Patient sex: M
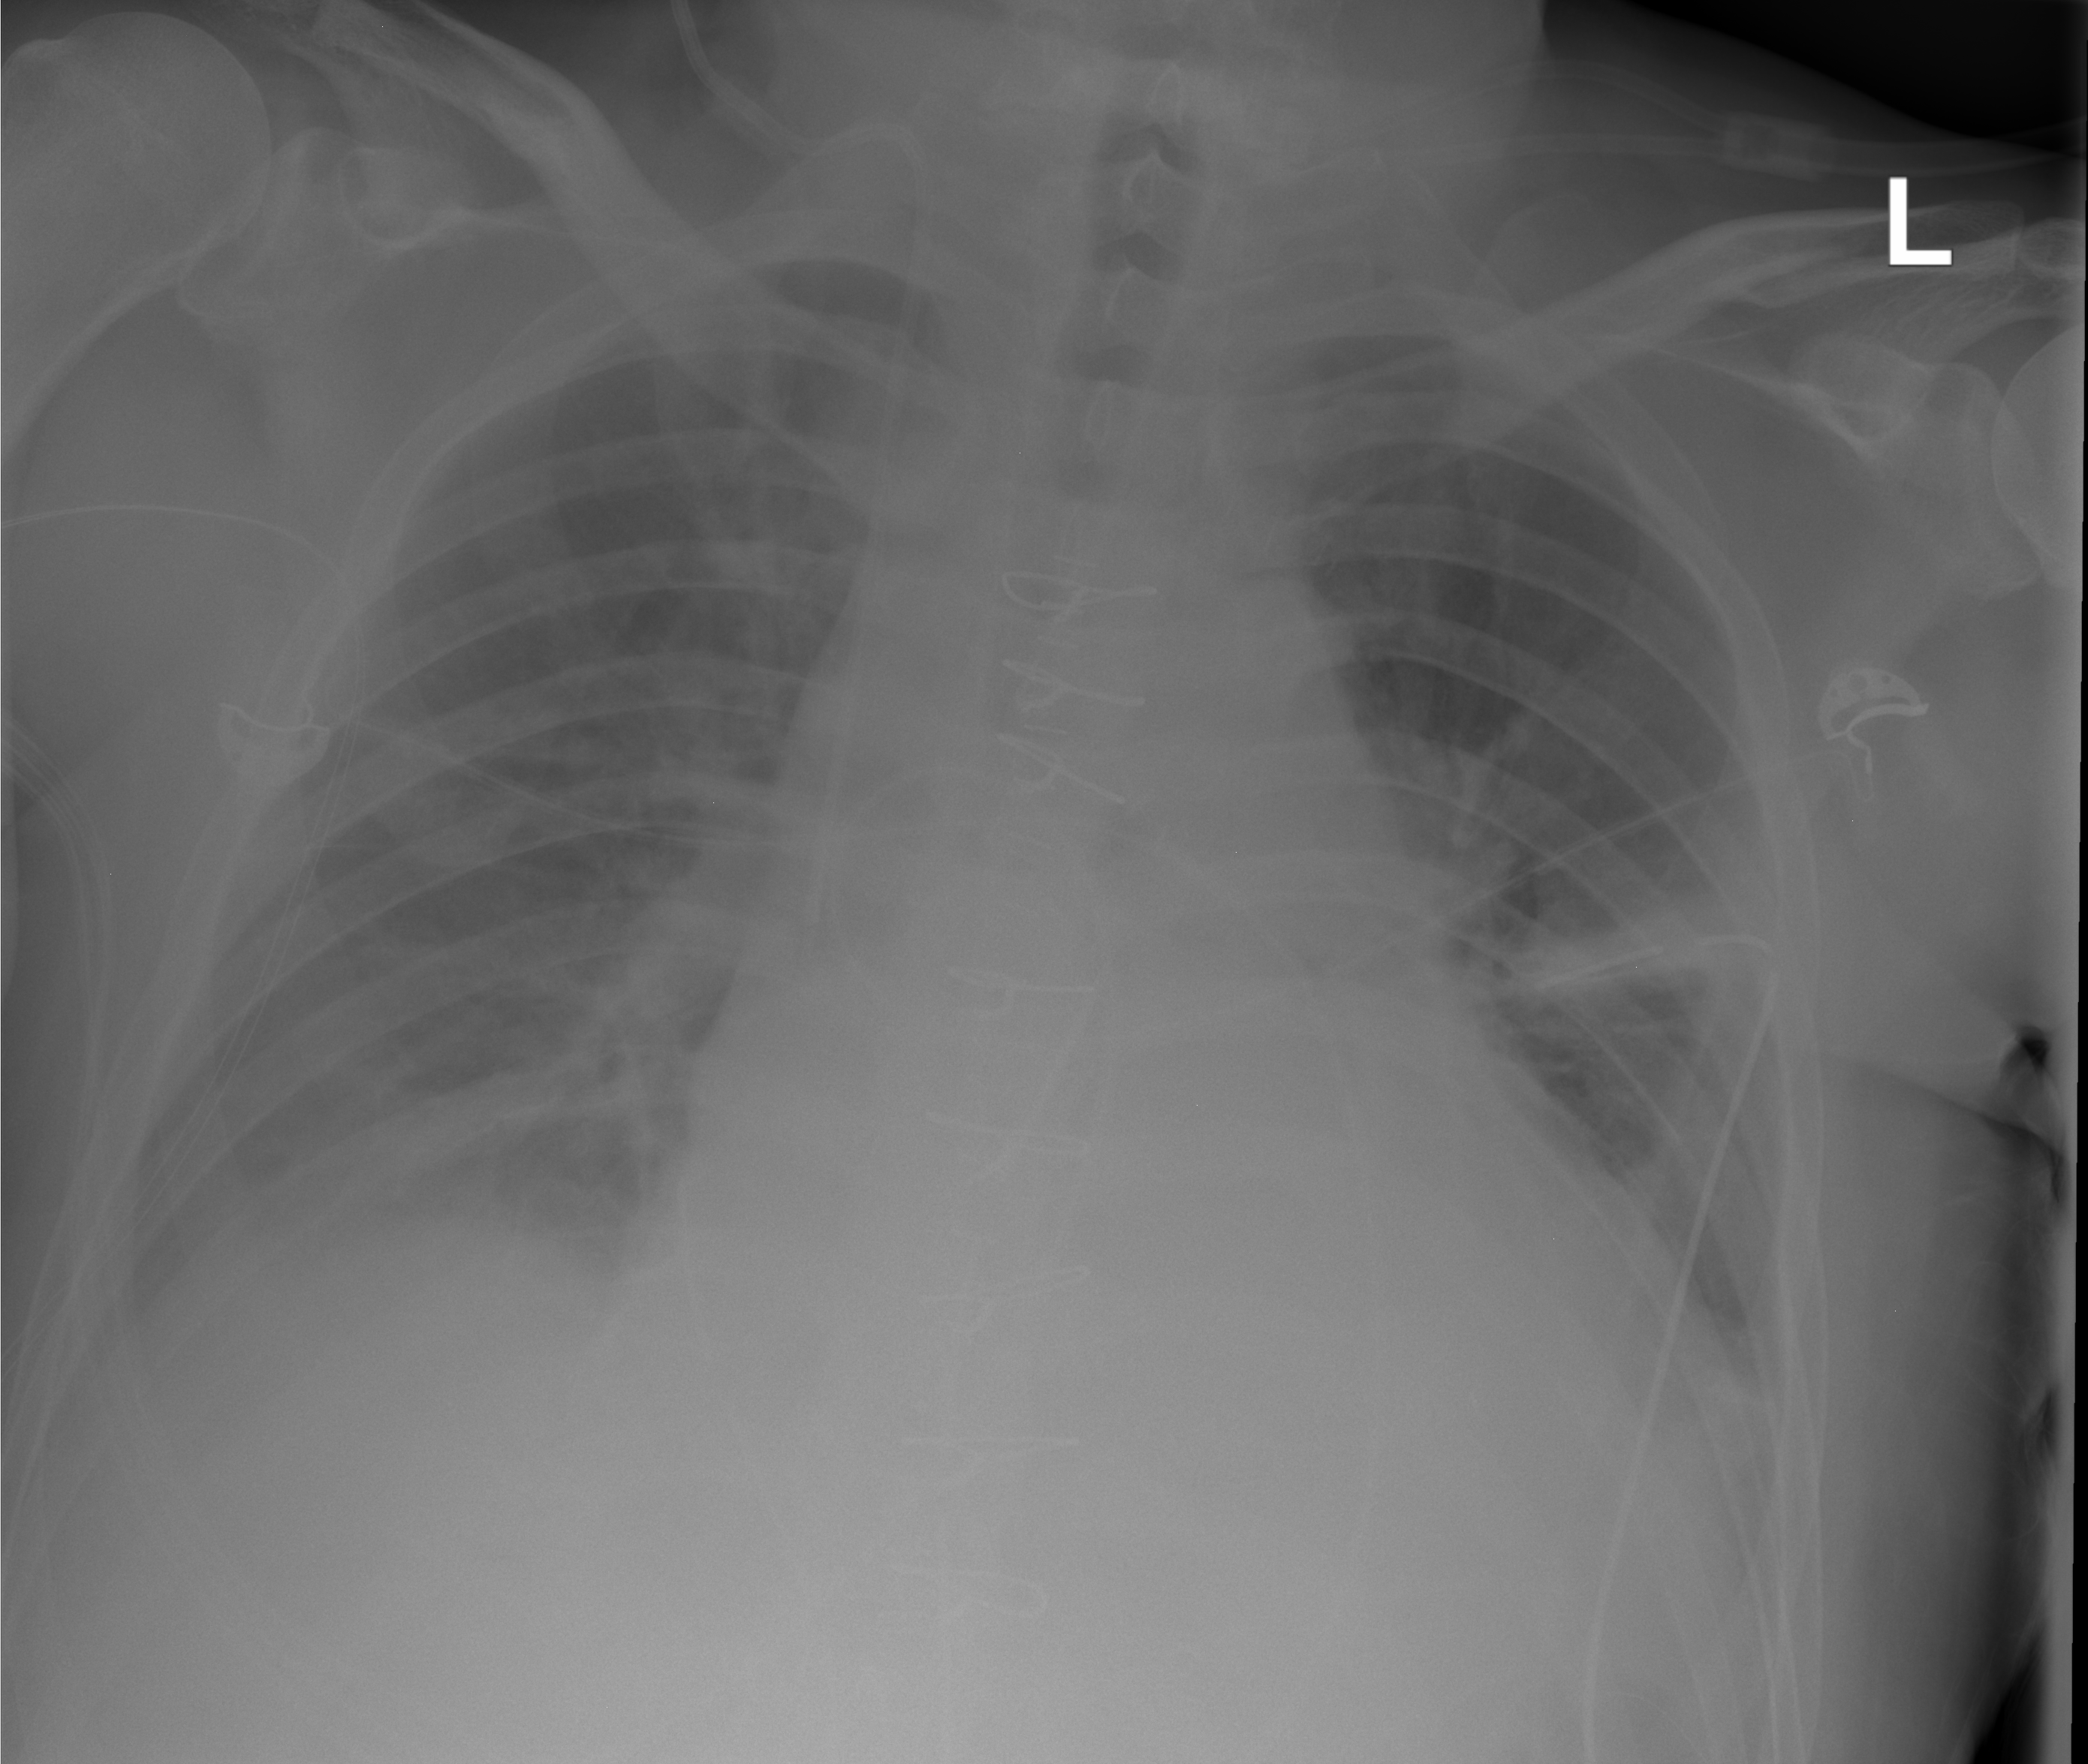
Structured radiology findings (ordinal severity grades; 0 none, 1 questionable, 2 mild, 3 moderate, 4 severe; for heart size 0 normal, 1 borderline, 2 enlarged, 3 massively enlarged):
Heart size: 2
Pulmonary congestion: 3
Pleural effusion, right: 2
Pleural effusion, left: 2
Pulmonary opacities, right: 2
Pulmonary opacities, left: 2
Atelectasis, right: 2
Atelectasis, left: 2